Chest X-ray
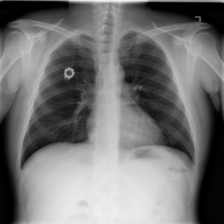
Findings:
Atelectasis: negative
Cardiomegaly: negative
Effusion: negative
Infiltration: negative
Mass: negative
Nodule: negative
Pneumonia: negative
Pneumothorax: negative
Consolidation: negative
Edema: negative
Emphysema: negative
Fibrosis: negative
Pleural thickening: negative
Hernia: negative